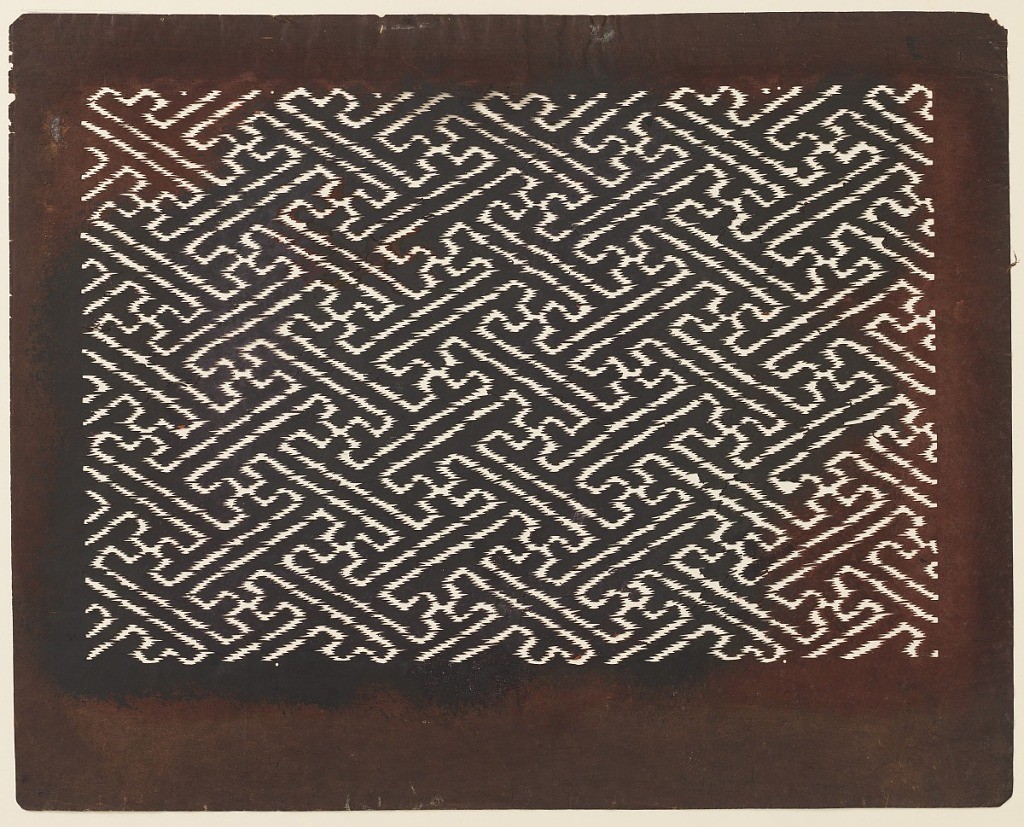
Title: Fylfot motif
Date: mid 18th - early 19th century
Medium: Mulberry paper (kozo washi) treated with fermented persimmon tannin (kakishibu)
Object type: Katagami
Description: Fylfot (sayagata) is a popular geometric design that was called "saya" during the Edo era. This pattern is a standard map symbol for Buddhist temples in Japan. Originally this pictogram came from the Hindu God of love Vishnu's chest hair. Today, it represents a good omen and virtue. The jagged-edged resemble the effect of ikat dyeing.